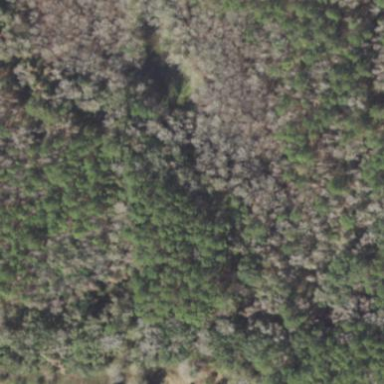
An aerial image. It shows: Mixed woodland area with various types of leaves.